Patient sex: M
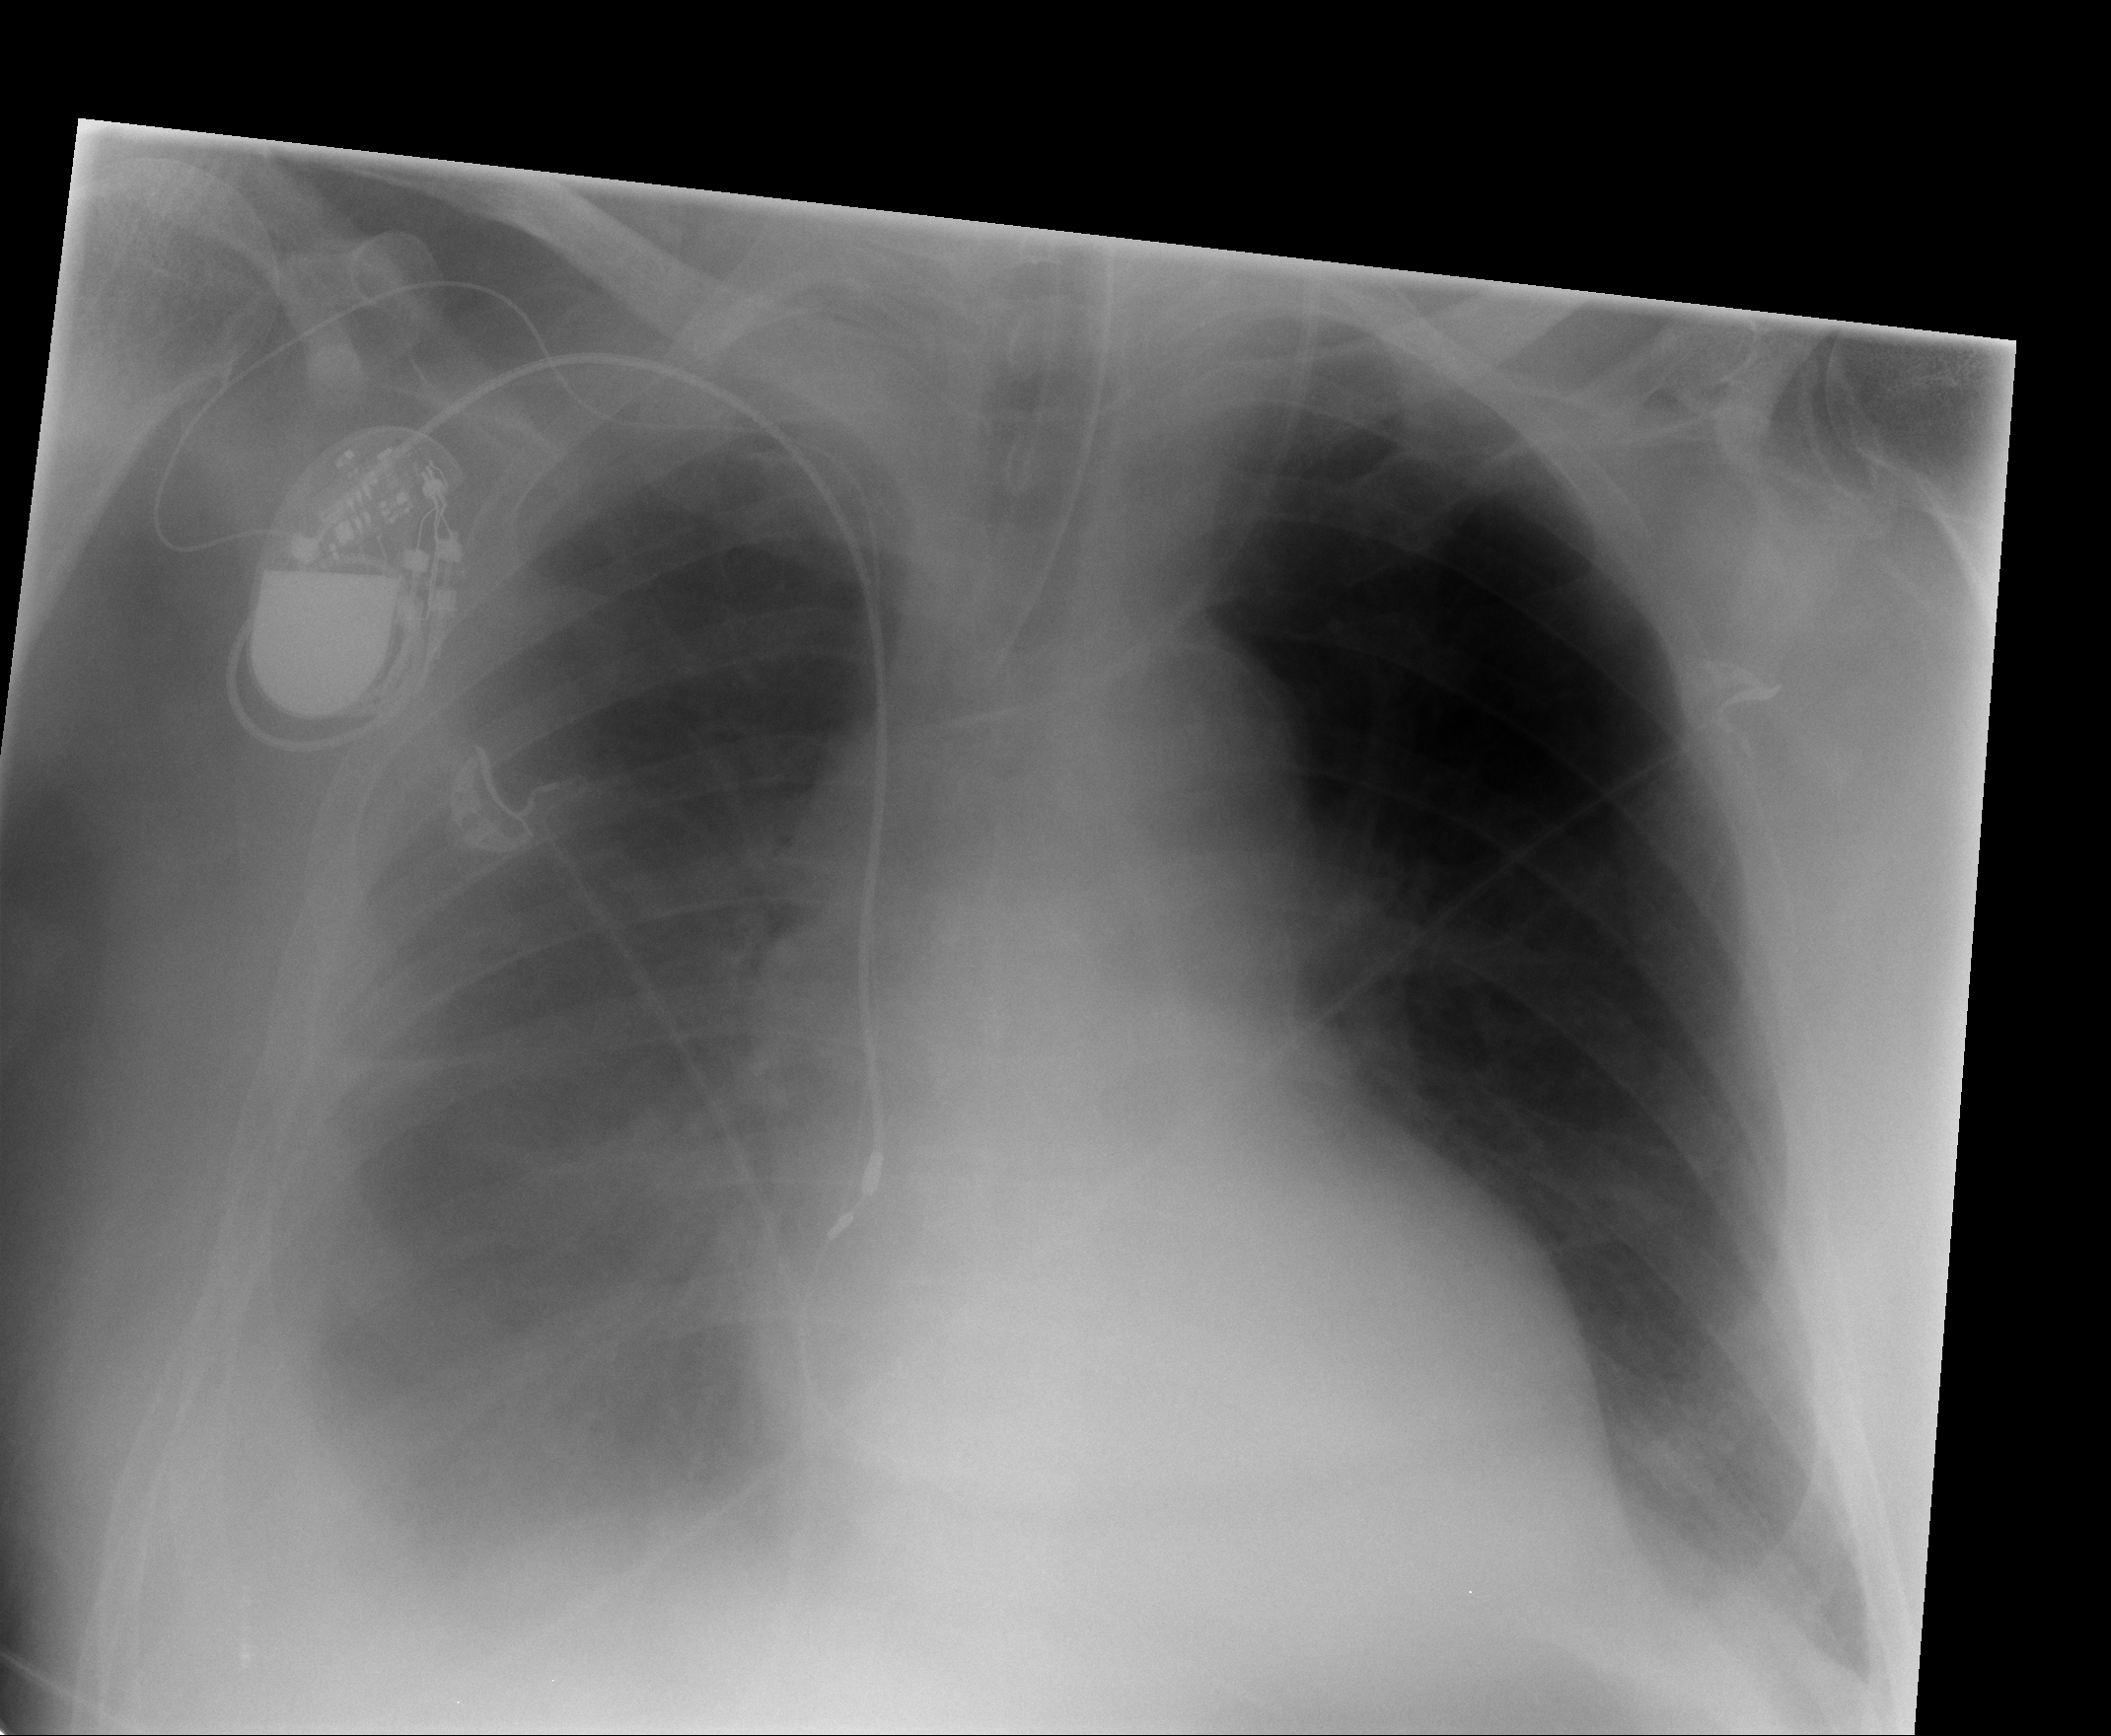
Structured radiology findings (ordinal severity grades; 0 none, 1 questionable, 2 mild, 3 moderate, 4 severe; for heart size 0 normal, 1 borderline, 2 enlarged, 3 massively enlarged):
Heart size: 2
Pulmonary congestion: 0
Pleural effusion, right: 3
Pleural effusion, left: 0
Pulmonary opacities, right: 2
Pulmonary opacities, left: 0
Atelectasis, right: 2
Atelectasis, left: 1